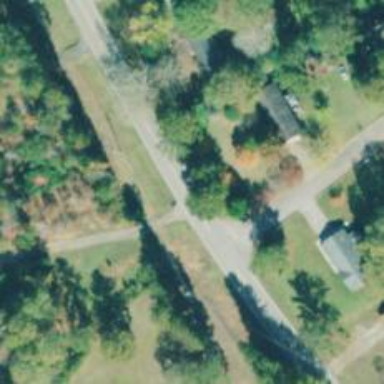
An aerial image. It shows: Secondary road.